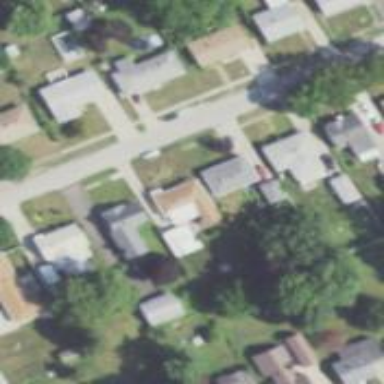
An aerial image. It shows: Neighborhood.